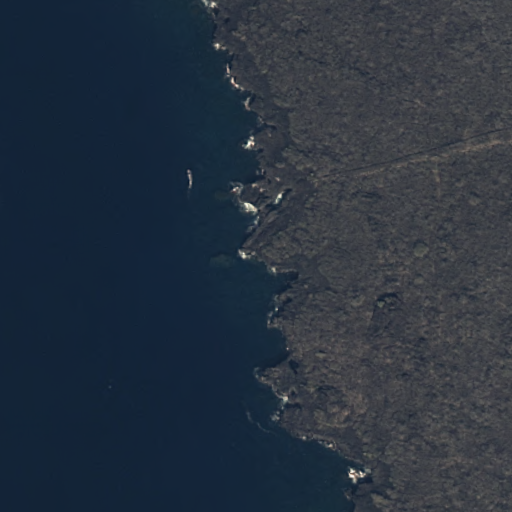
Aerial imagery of cape in Hawaii named Kanoni Point containing only unknown